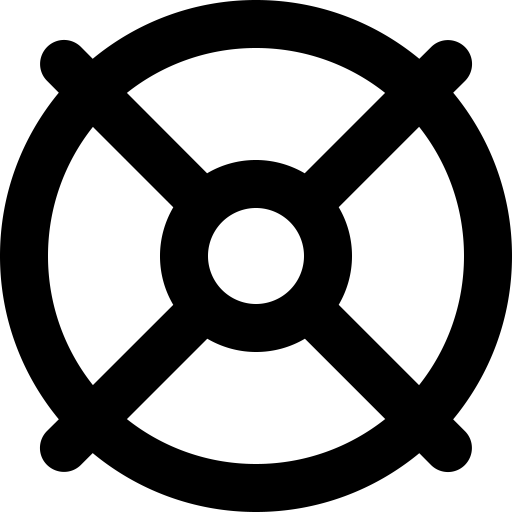
Tags: icon, FontAwesome, fa-icon, outline, life, ring